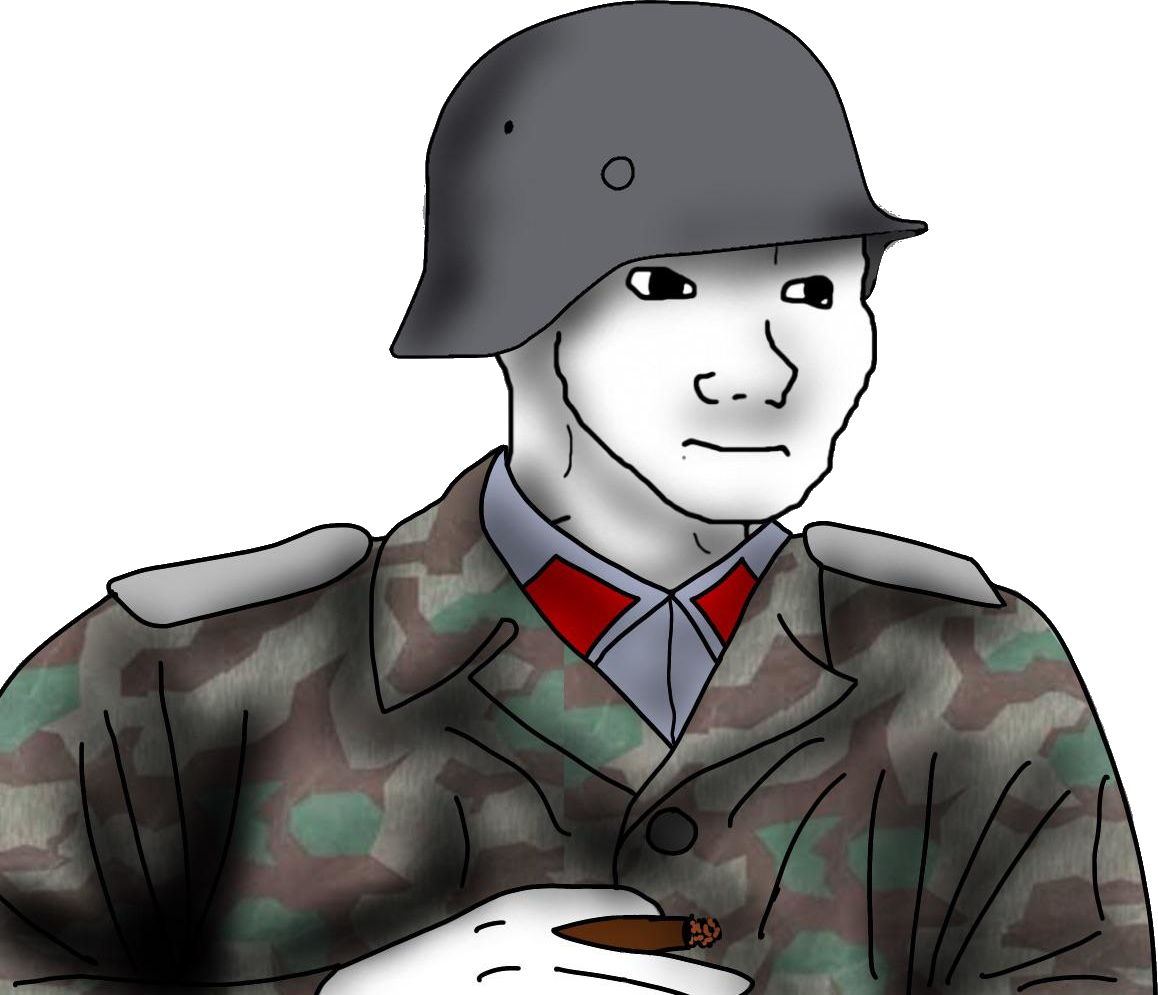
Label: 5_unsorted